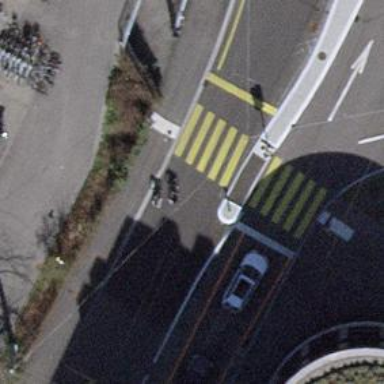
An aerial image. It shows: Unclassified road with asphalt surface and designated cycle lane. It has trolley wires for trolleybuses.